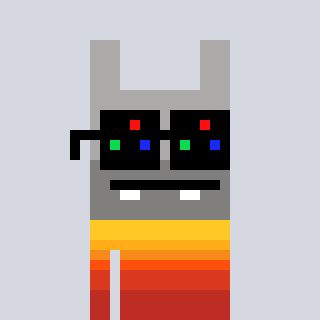
a pixel art character with square black sunglasses, a rabbit-shaped head and a teal-colored body on a cool background